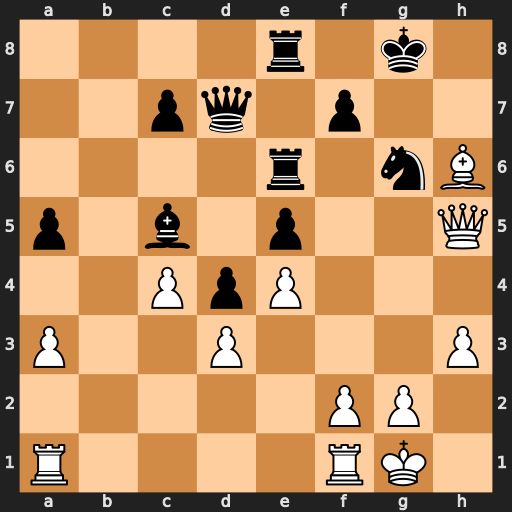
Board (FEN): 4r1k1/2pq1p2/4r1nB/p1b1p2Q/2PpP3/P2P3P/5PP1/R4RK1
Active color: w
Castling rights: -
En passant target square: -
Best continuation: f4 exf4 Qxc5 Ne5 Bxf4